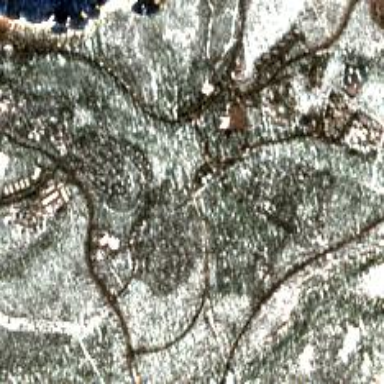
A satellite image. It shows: Evergreen needle-leaved woodland.